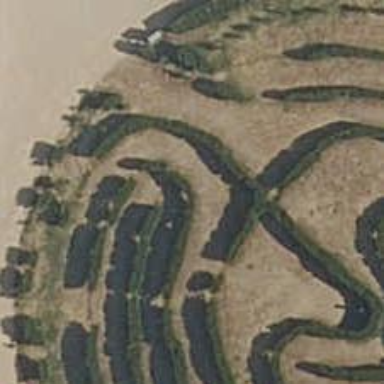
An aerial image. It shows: Hedge acting as barrier.